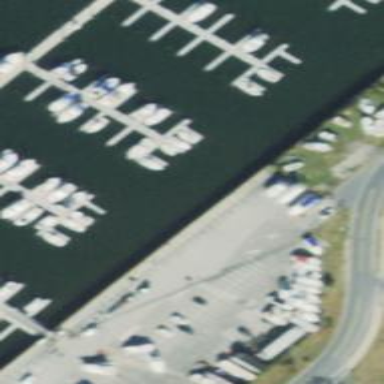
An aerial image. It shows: Pier with mooring facilities.